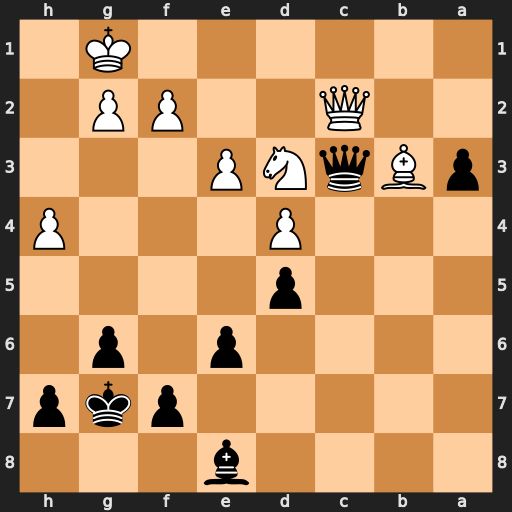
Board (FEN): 4b3/5pkp/4p1p1/3p4/3P3P/pBqNP3/2Q2PP1/6K1
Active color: b
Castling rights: -
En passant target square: -
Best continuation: Qxc2 Bxc2 a2